Field crop: maize
Growth stage: 2
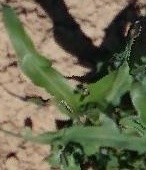
Species: maize